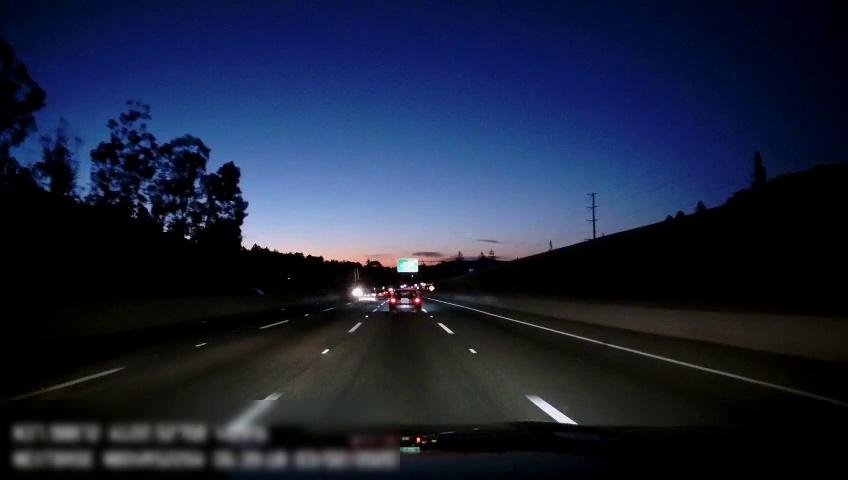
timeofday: Night
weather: Other
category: Drivable Space
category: Vehicles | Car
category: Vehicles | Truck
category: Vehicles | Car
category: Vehicles | Car
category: Lanes | Alternate Lane
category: Lanes | Alternate Lane
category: Lanes | Current Lane
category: Lanes | Current Lane
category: Lanes | Alternate Lane
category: Traffic | Signs